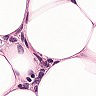
Metastatic tissue present: no